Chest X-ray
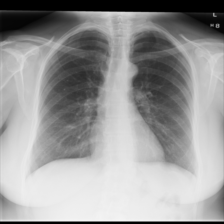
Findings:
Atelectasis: negative
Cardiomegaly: negative
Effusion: negative
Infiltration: negative
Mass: negative
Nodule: negative
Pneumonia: negative
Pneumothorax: negative
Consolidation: negative
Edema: negative
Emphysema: negative
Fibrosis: negative
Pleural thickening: negative
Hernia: negative